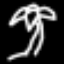
Label: palm tree